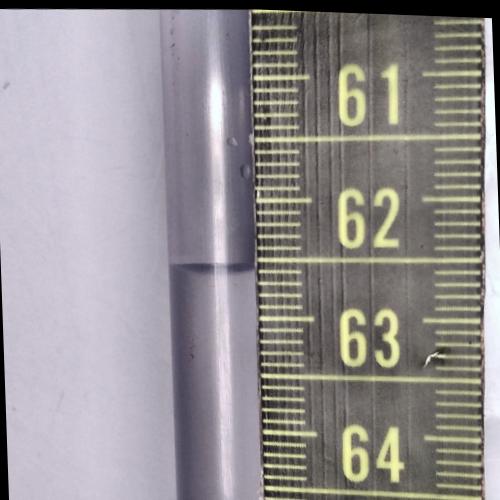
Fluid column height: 62.6 cm